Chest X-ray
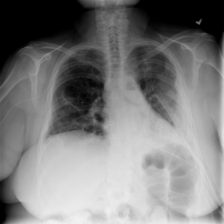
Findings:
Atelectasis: negative
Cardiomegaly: negative
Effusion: negative
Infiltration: negative
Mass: negative
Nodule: negative
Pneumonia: negative
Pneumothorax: positive
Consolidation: negative
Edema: negative
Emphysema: negative
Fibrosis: negative
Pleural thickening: negative
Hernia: negative